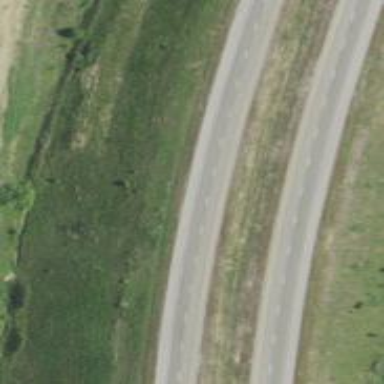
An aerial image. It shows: Motorway.